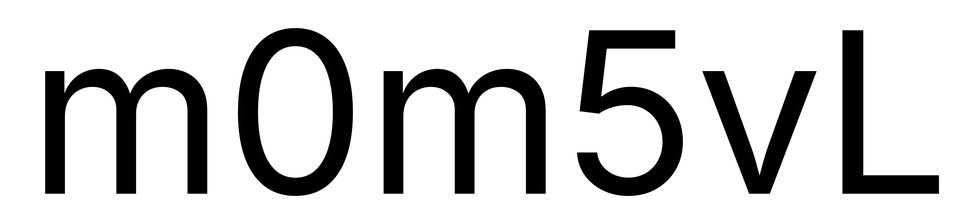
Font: Inter_Regular